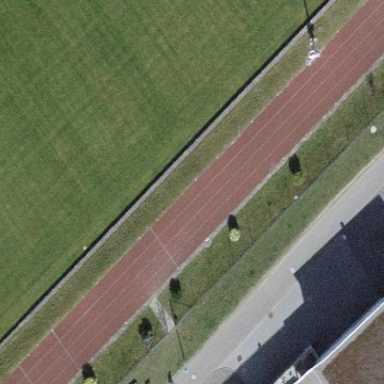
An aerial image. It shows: Track in leisure land.